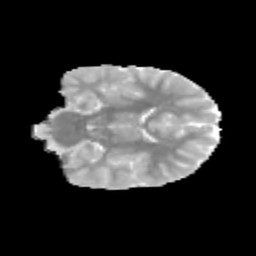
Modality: MD
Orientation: coronal
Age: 9
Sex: male
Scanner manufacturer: siemens
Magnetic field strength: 3 T
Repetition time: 3.8 s
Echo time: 0.07 s